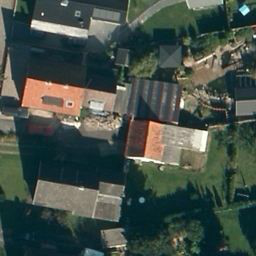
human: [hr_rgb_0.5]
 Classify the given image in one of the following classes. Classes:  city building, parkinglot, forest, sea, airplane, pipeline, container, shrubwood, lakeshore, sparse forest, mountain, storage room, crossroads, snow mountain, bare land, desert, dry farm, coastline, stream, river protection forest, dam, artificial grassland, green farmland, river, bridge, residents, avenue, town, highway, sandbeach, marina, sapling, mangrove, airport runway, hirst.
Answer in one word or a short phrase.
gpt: residents